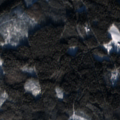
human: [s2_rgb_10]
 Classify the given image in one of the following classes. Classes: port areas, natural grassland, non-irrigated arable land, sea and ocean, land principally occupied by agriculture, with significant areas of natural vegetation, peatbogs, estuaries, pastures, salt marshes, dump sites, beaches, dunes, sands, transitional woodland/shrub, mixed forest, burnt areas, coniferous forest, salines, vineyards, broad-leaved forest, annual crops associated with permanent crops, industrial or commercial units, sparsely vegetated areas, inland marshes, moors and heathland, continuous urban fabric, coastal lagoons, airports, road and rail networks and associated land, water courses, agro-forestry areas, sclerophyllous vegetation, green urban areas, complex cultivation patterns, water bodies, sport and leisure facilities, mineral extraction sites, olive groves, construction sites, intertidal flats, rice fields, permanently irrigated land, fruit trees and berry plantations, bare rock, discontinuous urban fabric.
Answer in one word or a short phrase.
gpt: coniferous forest, mixed forest, transitional woodland/shrub